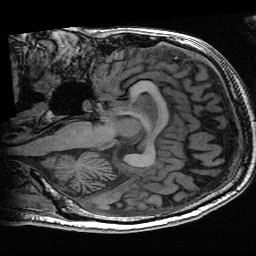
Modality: T1w
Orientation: sagittal
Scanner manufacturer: ge
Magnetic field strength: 3 T
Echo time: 0.00318 s